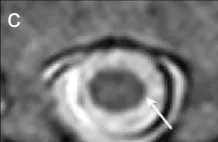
Thoracic magnetic resonance imaging (MRI). After 5 months, the high signals were diminished on the follow-up thoracic MRI (D,E).
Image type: radiology (mri)